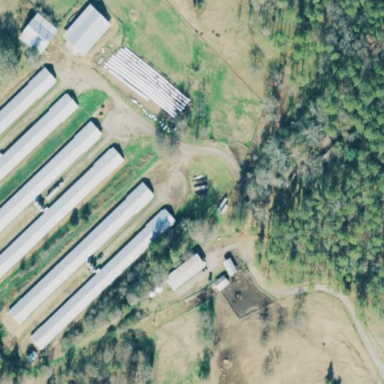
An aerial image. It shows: Poultry house.